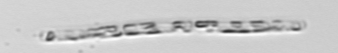
Label: Dactyliosolen_fragilissimus